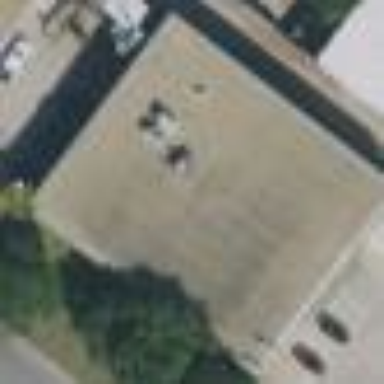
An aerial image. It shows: Commercial building.